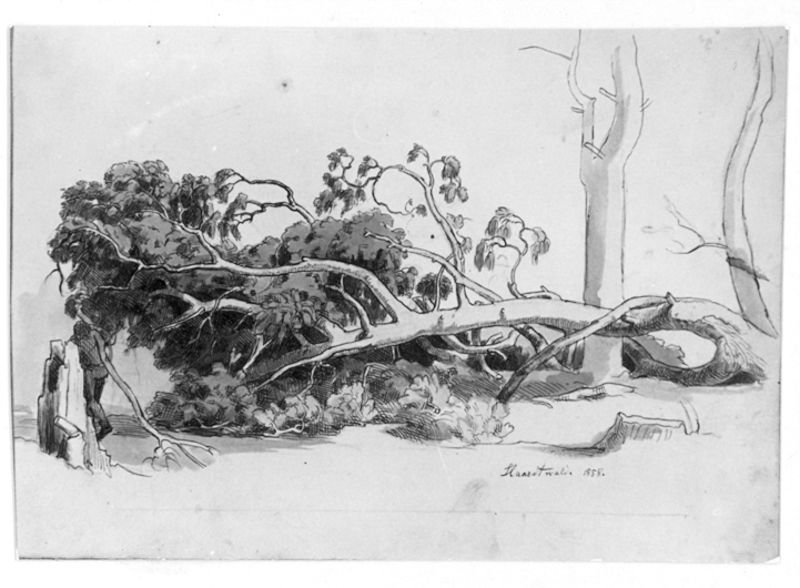
Titel: Gestürzte Kiefer, nach links liegend, im Hardtwald bei Karlsruhe
Künstler: Emil Lugo
Standort: Karlsruhe
Institution: Staatliche Kunsthalle Karlsruhe
Schlagwörter: baum, blätter, dunkel, feder, himmel, laub, mann, schatten, weiß, wolken, aquarell, bäume, landschaft, menschen, äste, grau, hell, hintergrund, holz, licht, schwarz, skizze, zeichnung, weg, malerei, alt, mensch, stein, steine, tot, tragen, signatur, ast, baumstamm, erde, natur, stamm, weide, wind, zweige, boden, blatt, person, kontrast, krone, wald, arbeit, stock, stilleben, schrift, papier, ruhe, ecke, liegen, studie, last, grafik, schattierung, kahl, signiert, sturm, stämme, unglück, unwetter, liegend, laviert, tusche, dürr, geflecht, reinigen, druck, lithographie, schwarzweiss, radierung, karrikatur, stöcke, punkt, bleistift, laubbaum, kunst, tinte, fleck, sschwarz, jäger, axt, fällen, holzfäller, geäst, rinde, sturz, geknickt, gestürzt, stumpf, lasiert, weuiss, umgefallen, gefallen, baumstumpf, stam, frisch, umgestürzt, gefällt, tuschzeichnung, bruch, umgeworfen, förster, ligend, datiert, zecihnung, abgestorben, hold, strafur, schleppt, trägt, abgebrochen, fallend, windbruch, wweiß, aufräumen, baumfällen, sinkend, hurricane, baum#, konvolut, 1988, 1855, prsonen, blatt#, nautur, 1935, stichig, gefällter baum, baumbruch, gefätt, fällung, stuzm